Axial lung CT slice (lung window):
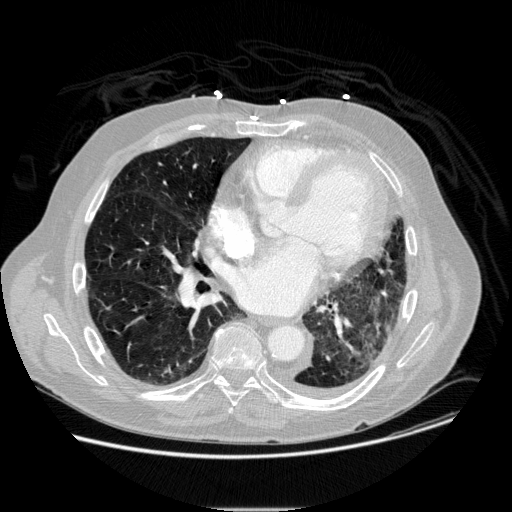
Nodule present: no